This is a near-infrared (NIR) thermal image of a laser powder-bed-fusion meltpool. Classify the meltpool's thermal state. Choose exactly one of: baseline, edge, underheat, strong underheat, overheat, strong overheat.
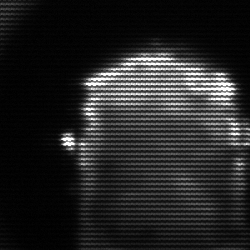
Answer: baseline